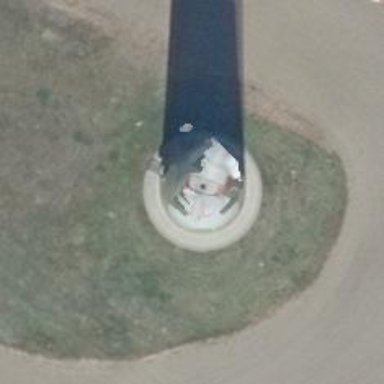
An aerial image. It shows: Wind generator powered by horizontal-axis wind turbine.